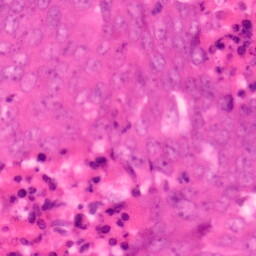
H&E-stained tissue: Colon